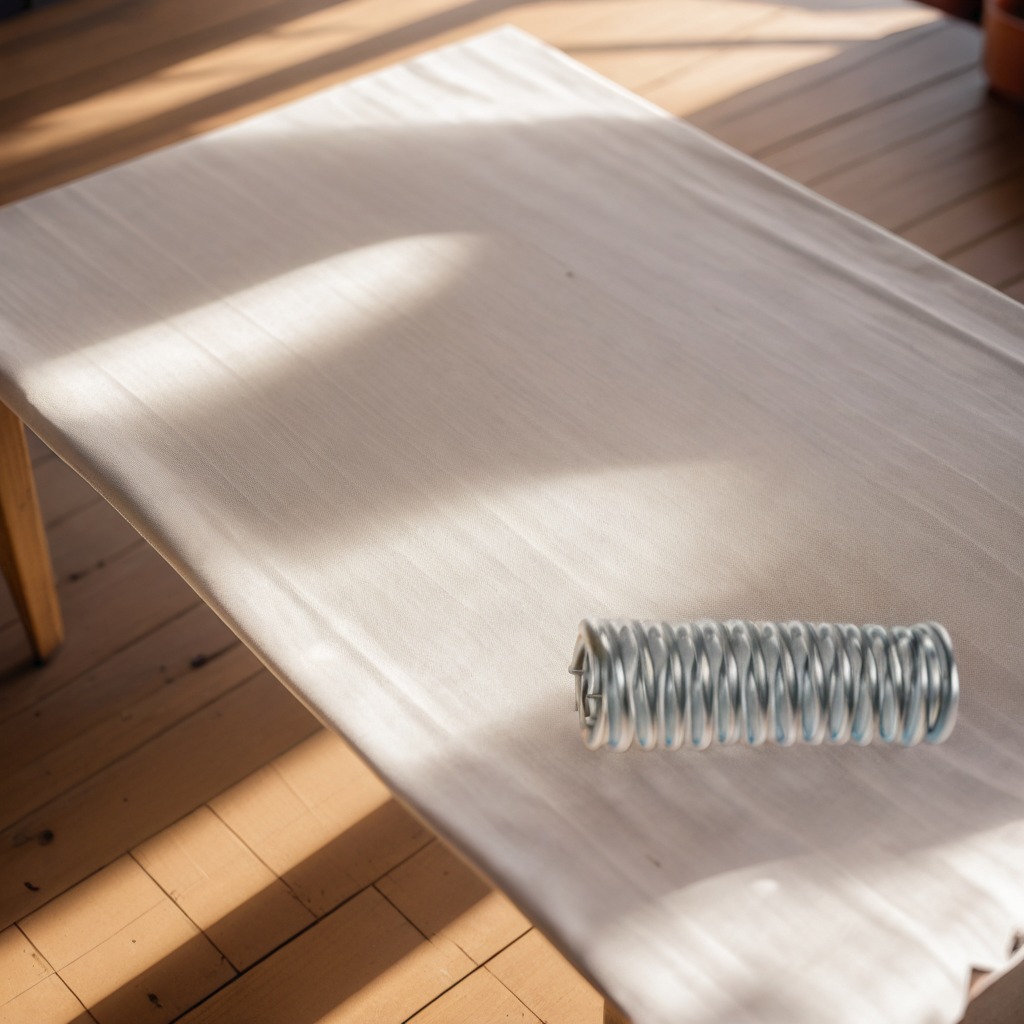
A coiled metal spring lies on a wooden table.